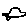
Label: car